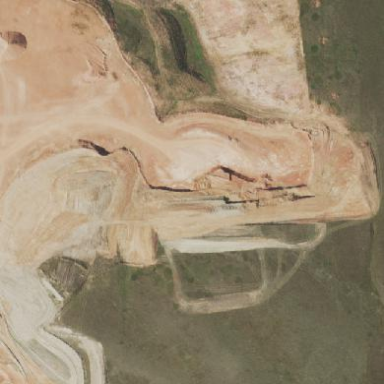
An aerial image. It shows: Quarry area.